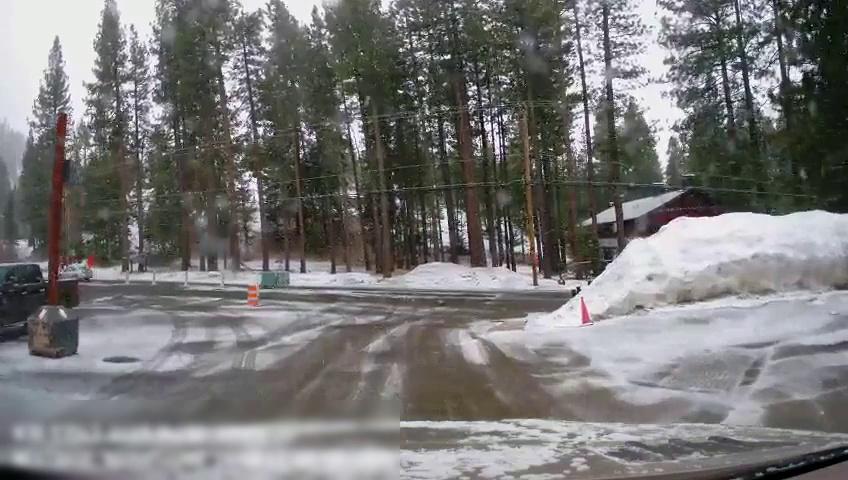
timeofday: Day
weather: Snowy
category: Vehicles | Car
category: Vehicles | Truck
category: Drivable Space